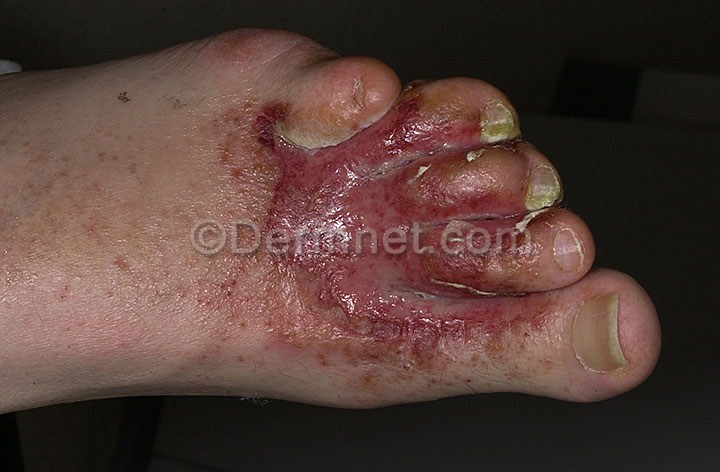
Disease: Cellulitis Impetigo and other Bacterial Infections